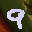
Label: 9